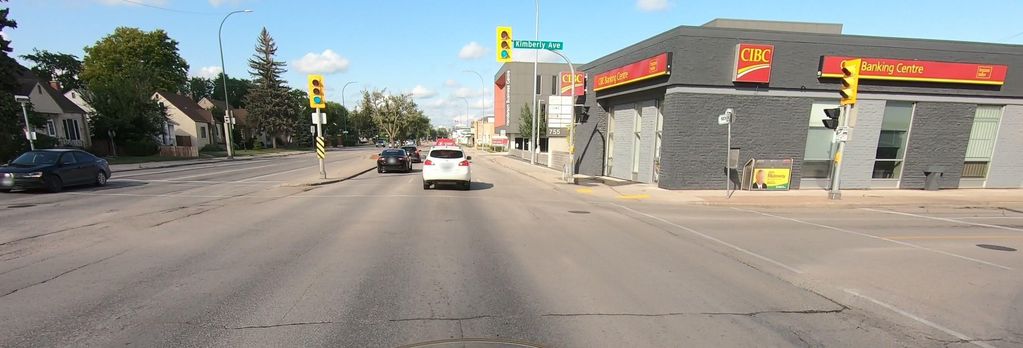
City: winnipeg